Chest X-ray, PA view. Patient: 19 years old, sex M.
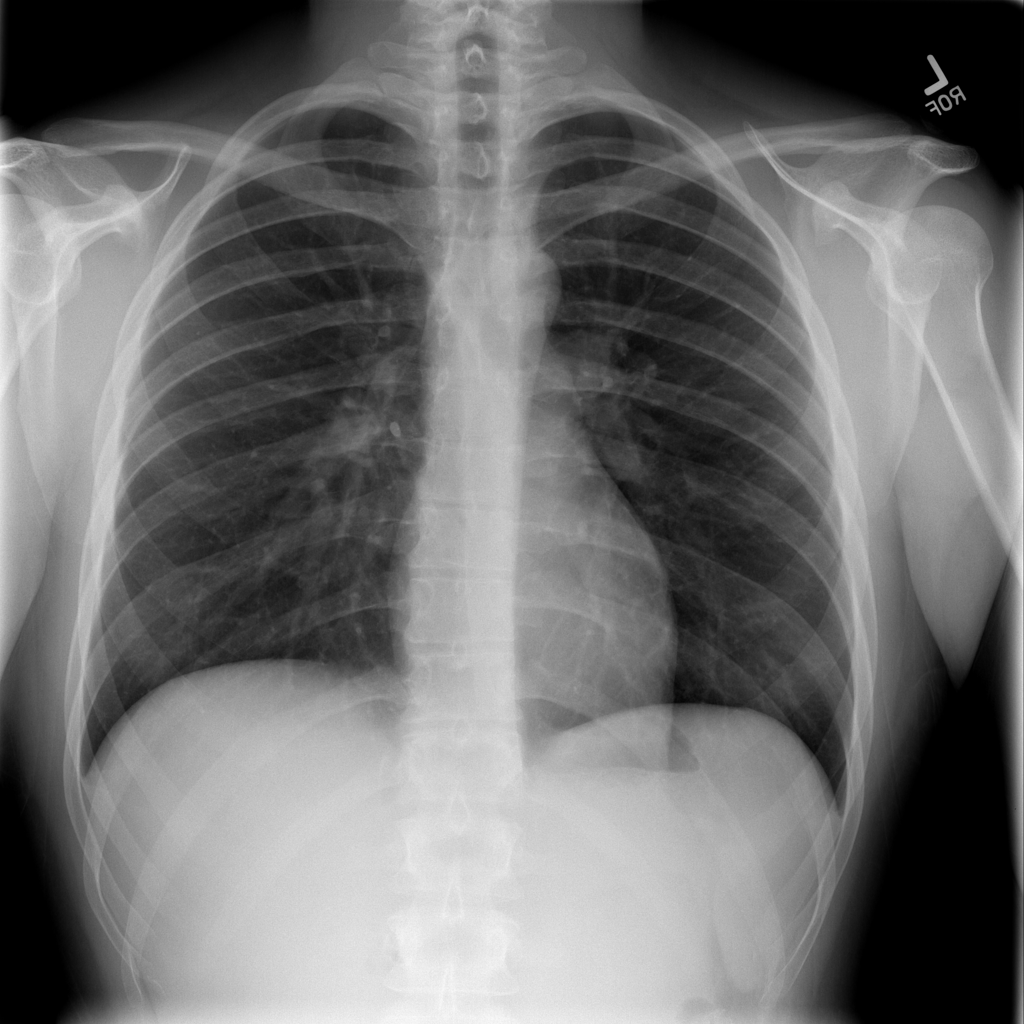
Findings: Edema, Infiltration